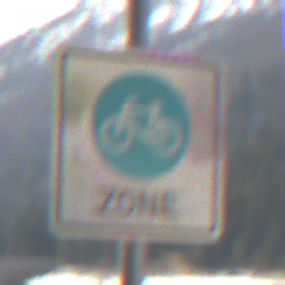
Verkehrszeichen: BeginnFahrradzone
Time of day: Midday
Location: Outdoor (Nature)
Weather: PartlyCloudy
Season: NotSpecified
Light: Natural